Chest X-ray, PA view. Patient: 42 years old, sex F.
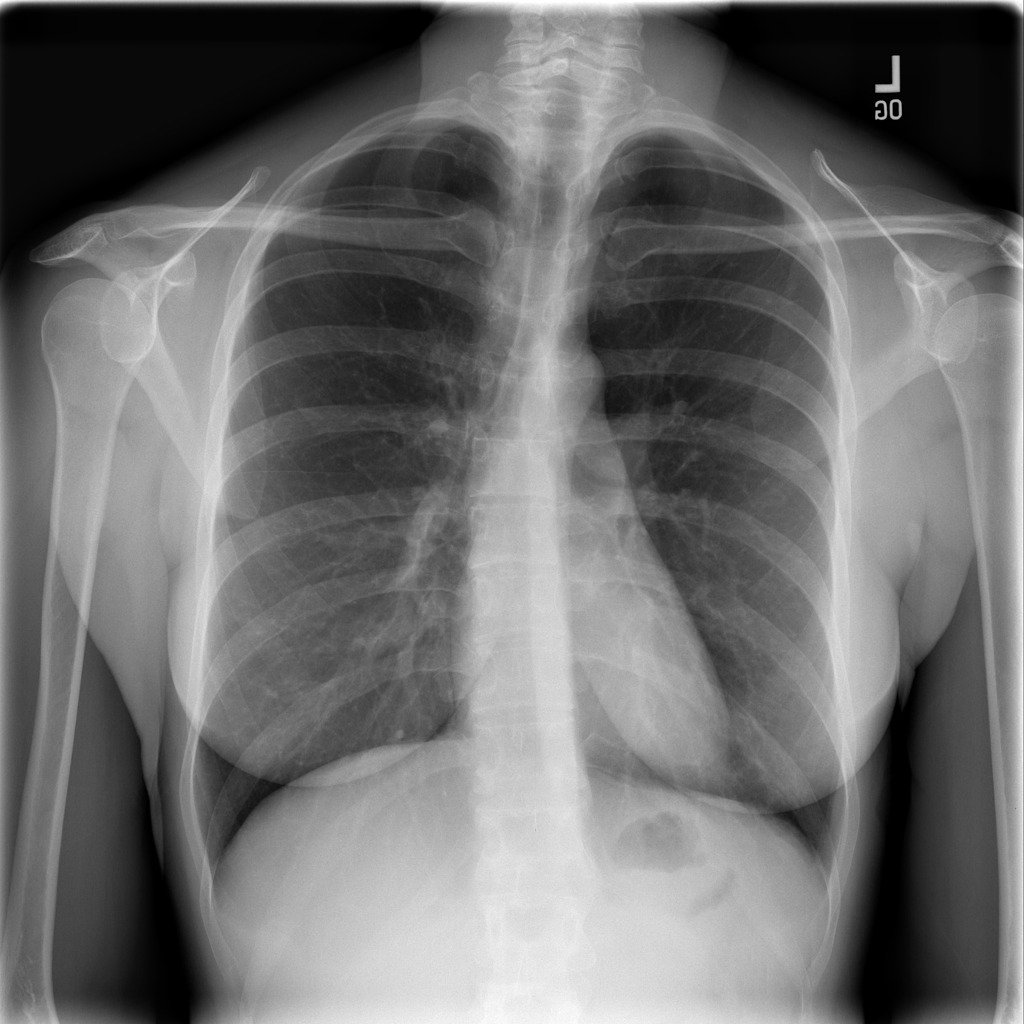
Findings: No Finding